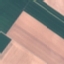
Land use / land cover: AnnualCrop